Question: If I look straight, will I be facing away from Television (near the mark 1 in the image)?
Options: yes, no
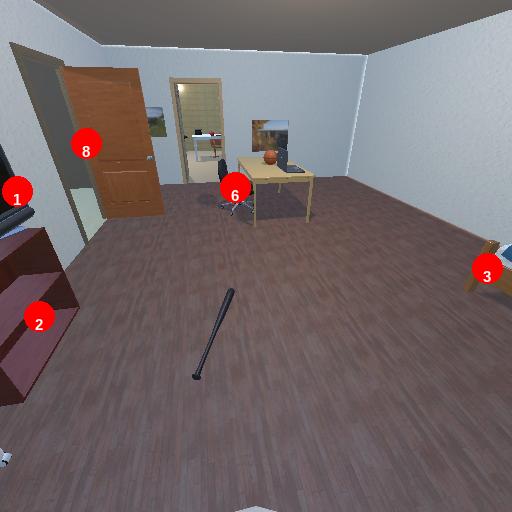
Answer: yes